Question:
The little white stripe at the bottom really throws off the design and I can't seem to figure out how to remove it.
<URL> question had a high rated response that said to do this:
'''
cell.backgroundView = [[[UIView alloc] initWithFrame:CGRectZero] autorelease];
'''
But that removed the grey from my background as well (set with 'setBackgroundColor:') so it didn't work either.
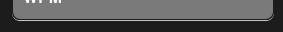
Answer: Add this to your 'viewDidLoad:' to remove the table borders:
'''
self.tableView.separatorStyle = UITableViewCellSeparatorStyleNone;
'''
I didn't understood your problem quite well,but i recommend you to check the height of your cell background view,just as a test put an image as the cell background view and check if the white line stills there:
'''
cell.backgroundView = [[UIImageView alloc] initWithImage:[UIImage imageNamed:@"imageName.png"]]autorelease];
'''
//-----
The code you provide isn't working because you're creating a new blank UIView and setting it as the cell background!The correct method follows:
'''
-(UITableViewCell *)tableView:(UITableView *)tableView cellForRowAtIndexPath:(NSIndexPath *)indexPath{
static NSString *CellIdentifier = @"ApplicationCell";
UITableViewCell *cell = (UITableViewCell *)[self.tableView dequeueReusableCellWithIdentifier:CellIdentifier];
if (cell == nil) {
cell = [[[UITableViewCell alloc] initWithStyle:UITableViewCellStyleDefault reuseIdentifier:CellIdentifier] autorelease];
UIView *myBackgroundView = [[UIView alloc] init];
myBackgroundView.frame = cell.frame;
myBackgroundView.backgroundColor = [UIColor greenColor]; <== DESIRED COLOR
cell.backgroundView = myBackgroundView;
}
return cell;
}
'''